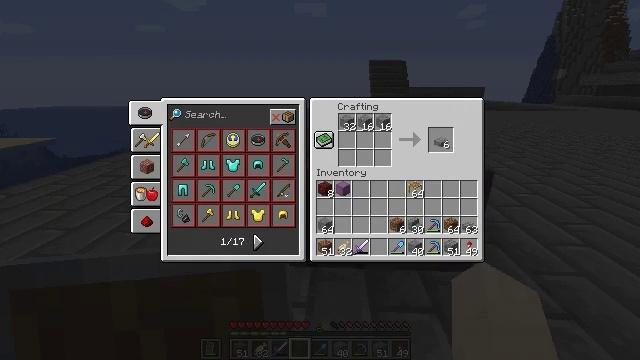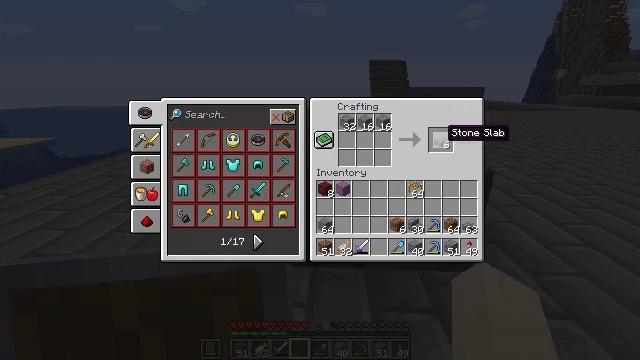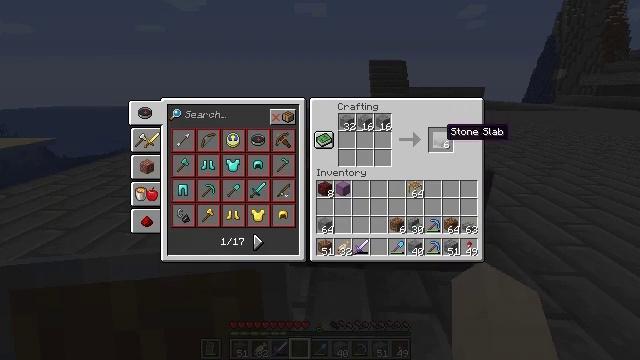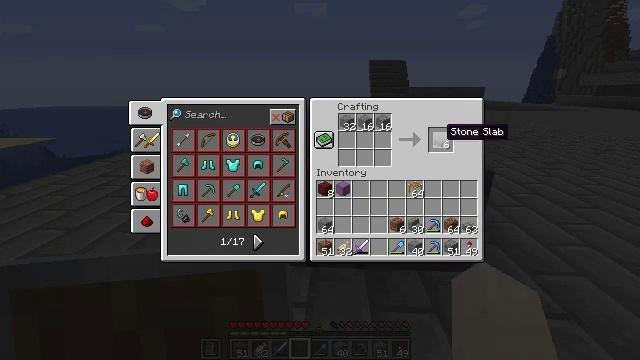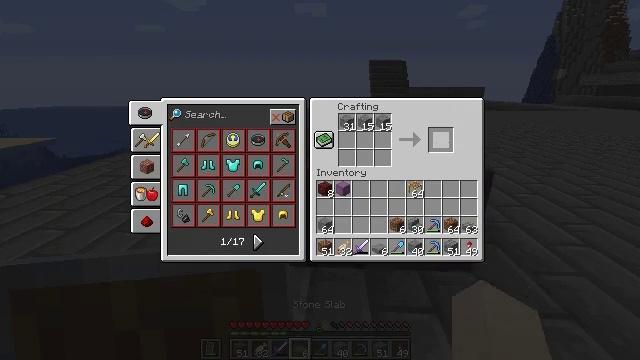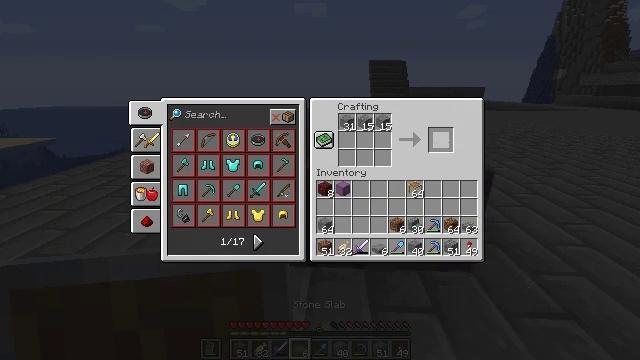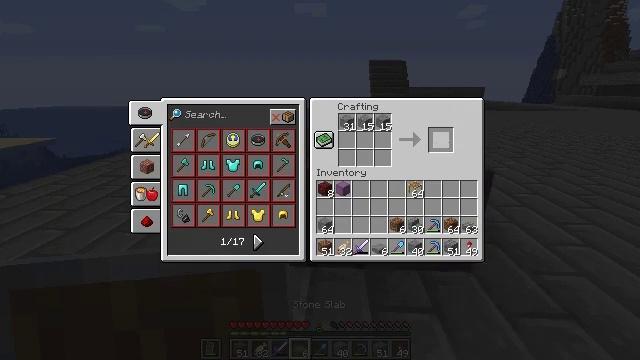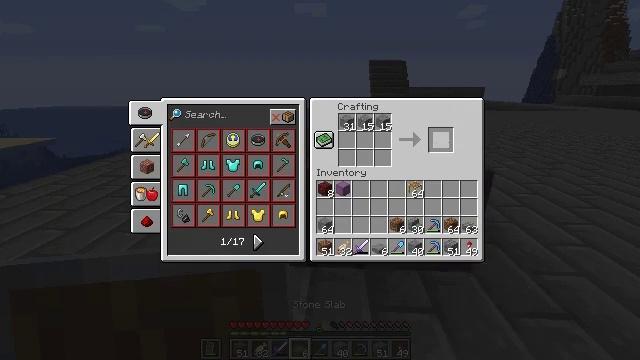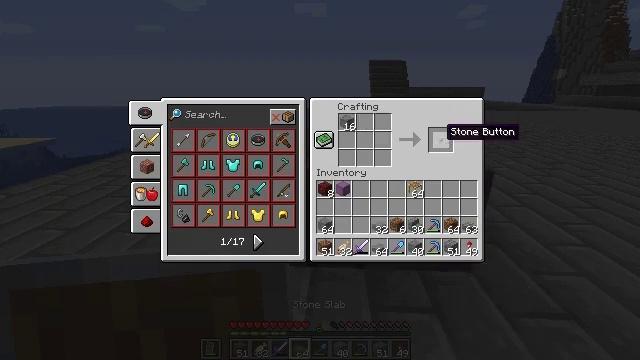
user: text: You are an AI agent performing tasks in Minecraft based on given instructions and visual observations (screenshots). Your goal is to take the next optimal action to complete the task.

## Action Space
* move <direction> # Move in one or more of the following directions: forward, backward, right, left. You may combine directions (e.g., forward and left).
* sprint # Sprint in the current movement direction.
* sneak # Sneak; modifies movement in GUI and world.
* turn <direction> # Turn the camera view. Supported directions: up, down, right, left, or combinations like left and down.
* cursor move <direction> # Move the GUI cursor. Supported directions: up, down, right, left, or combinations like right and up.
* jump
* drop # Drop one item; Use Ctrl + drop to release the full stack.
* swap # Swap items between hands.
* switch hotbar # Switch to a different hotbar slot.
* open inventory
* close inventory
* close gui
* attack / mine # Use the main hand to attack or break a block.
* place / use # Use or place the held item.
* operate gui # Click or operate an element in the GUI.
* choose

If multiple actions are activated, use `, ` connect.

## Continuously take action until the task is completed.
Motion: motion action
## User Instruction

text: Interact with the crafting table to craft a stone slab.
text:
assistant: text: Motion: sneak, cursor move left
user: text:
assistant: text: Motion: sneak
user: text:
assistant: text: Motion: sneak
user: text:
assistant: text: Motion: sneak, choose
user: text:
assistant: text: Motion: sneak, choose
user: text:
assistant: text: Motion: sneak, choose
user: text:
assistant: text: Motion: sneak
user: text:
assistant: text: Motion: sneak
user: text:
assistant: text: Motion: no_op